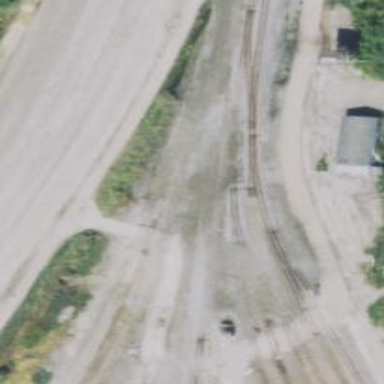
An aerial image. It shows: Abandoned railway yard.